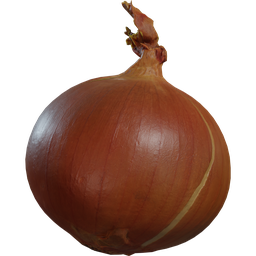
Label: nature